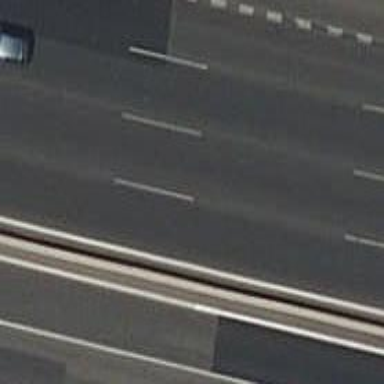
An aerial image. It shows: Motorway junction.